Question: For some reason, I cannot get an action to be hit. I am using 'RedirectToAction' to pass the flow from one action to another, but it does not enter that function.
Here is the first action:
'''
Public Function AddToCart(productId As Integer, returnUrl As String) As RedirectToRouteResult
Dim product As Product = Me.Repository.Products _
.FirstOrDefault(Function(p) p.ProductId = productId)
If Not IsNothing(product) Then
Me.Cart.AddItem(product, 1)
End If
Return RedirectToAction("Index", New With {.returnUrl = returnUrl})
End Function
'''
That action gets hit (verified by a breakpoint). The subsequent action (Index) called via 'Return RedirectToAction("List", New With {.returnUrl = returnUrl})' never gets hit (also verified by a breakpoint.
This is the Index action function:
'''
Public Function Index(returnUrl As String) As ViewResult
Dim cartIndexViewModel As New CartIndexViewModel() With { _
.Cart = Me.Cart, _
.ReturnUrl = returnUrl _
}
Return View(cartIndexViewModel)
End Function
'''
I am not sure it is relevant, but it might be worth to note that I created a View for the Index action, but later deleted and recreated it.
As a sanity check I then created another Action named that is identical to the action, and this action does get hit (again, verified by a breakpoint)
This is the code of my controller in its entirety:
'''
Imports SportsStore.Domain
Namespace SportsStore.WebUI
Public Class CartController
Inherits System.Web.Mvc.Controller
#Region "Properties"
Public Property Cart As Cart
Get
If IsNothing(Session("Cart")) Then
Session("Cart") = New Cart()
End If
Return CType(Session("Cart"), Cart)
End Get
Set(value As Cart)
Session("Cart") = value
End Set
End Property
Private _Repository As IProductRepository
Private Property Repository() As IProductRepository
Get
Return _Repository
End Get
Set(ByVal value As IProductRepository)
_Repository = value
End Set
End Property
#End Region 'Properties
#Region "Constructors"
Public Sub New(repository As IProductRepository)
Me.Repository = repository
End Sub
#End Region 'Constructors
#Region "Actions"
'
' GET: /Cart
Public Function AddToCart(productId As Integer, returnUrl As String) As RedirectToRouteResult
Dim product As Product = Me.Repository.Products _
.FirstOrDefault(Function(p) p.ProductId = productId)
If Not IsNothing(product) Then
Me.Cart.AddItem(product, 1)
End If
'DOES NOT WORK
'Return RedirectToAction("List", New With {.returnUrl = returnUrl})
'WORKS
Return RedirectToAction("Index", New With {.returnUrl = returnUrl})
End Function
Public Function RemoveFromCart(productId As Integer, returnUrl As String) As RedirectToRouteResult
Dim product As Product = Me.Repository.Products _
.FirstOrDefault(Function(p) p.ProductId = productId)
If Not IsNothing(product) Then
Me.Cart.RemoveLine(product)
End If
Return RedirectToAction("Index", New With {.returnUrl = returnUrl})
End Function
Public Function List(returnUrl As String) As ViewResult
Dim cartIndexViewModel As New CartIndexViewModel() With { _
.Cart = Me.Cart, _
.ReturnUrl = returnUrl _
}
Return View(cartIndexViewModel)
End Function
Public Function Index(returnUrl As String) As ViewResult
Dim cartIndexViewModel As New CartIndexViewModel() With { _
.Cart = Me.Cart, _
.ReturnUrl = returnUrl _
}
Return View(cartIndexViewModel)
End Function
#End Region 'Actions
End Class
End Namespace
'''
And here is the structure of the project:

What am I missing?
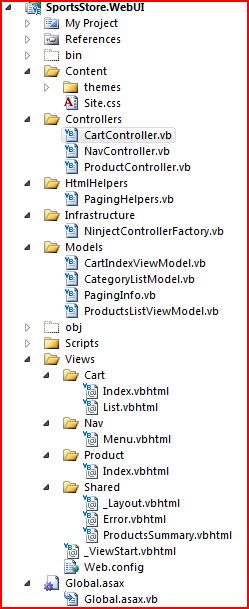
Answer: Based on your code it appears you are redirecting to the Index action rather than the List action, from AddToCart().
'''
Return RedirectToAction("Index", New With {.returnUrl = returnUrl})
'''